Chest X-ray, PA view. Patient: 27 years old, sex F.
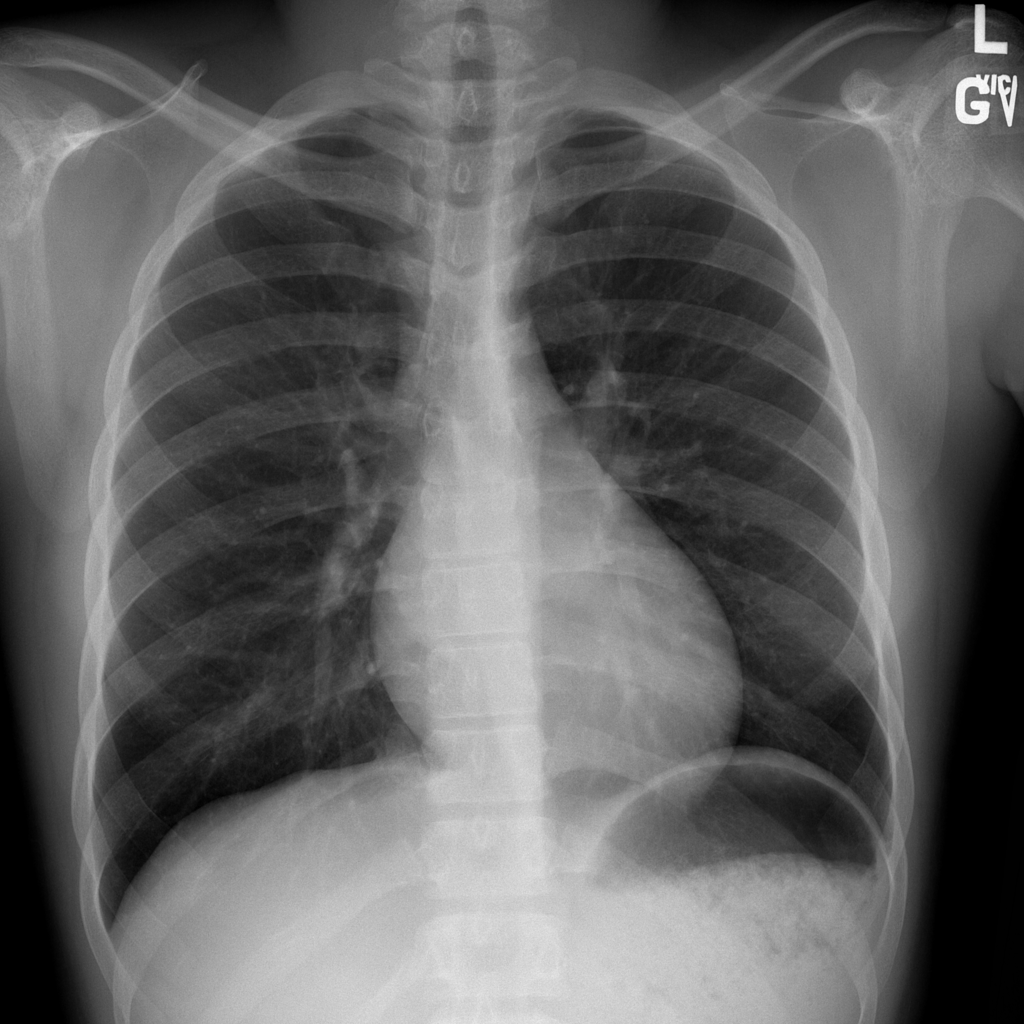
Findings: No Finding